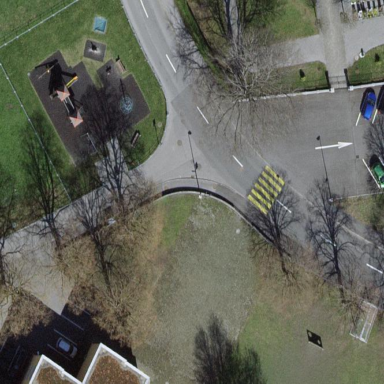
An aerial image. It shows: Playground area for leisure land.